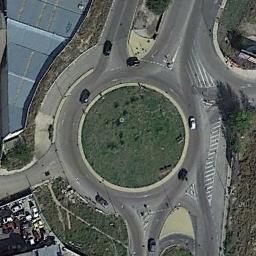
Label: roundabout